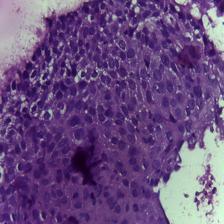
Diagnosis: OSCC